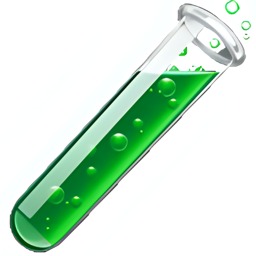
Name: test tube
Emoji: 🧪
Group: Objects
Sub-group: science